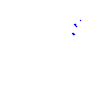
Particle: proton